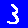
Digit: 3